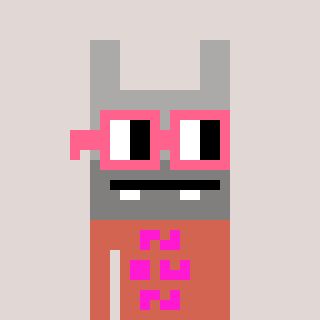
a pixel art character with square pink glasses, a rabbit-shaped head and a peachy-colored body on a warm background